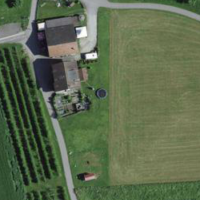
EUNIS habitat code: 24
Species observed at this site:
Phoenicurus ochruros